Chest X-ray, PA view. Patient: 29 years old, sex F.
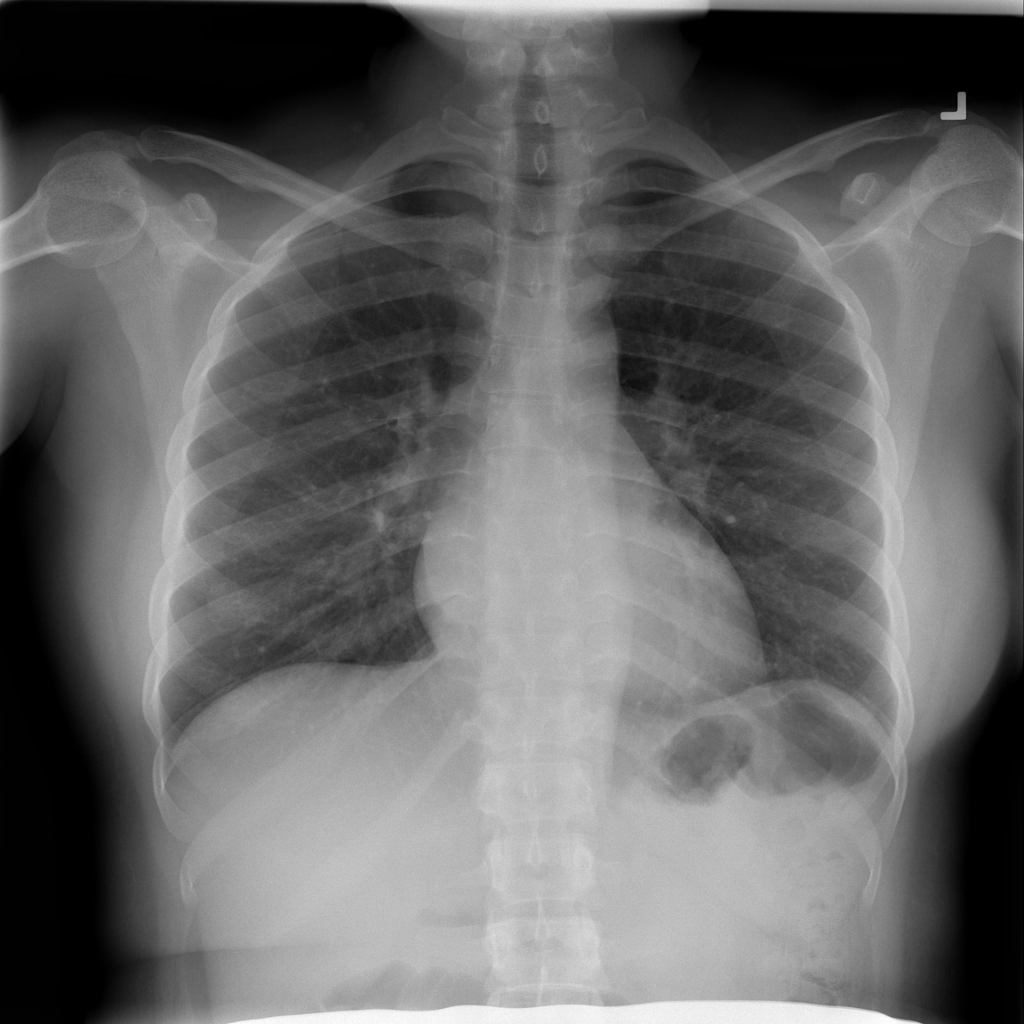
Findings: No Finding